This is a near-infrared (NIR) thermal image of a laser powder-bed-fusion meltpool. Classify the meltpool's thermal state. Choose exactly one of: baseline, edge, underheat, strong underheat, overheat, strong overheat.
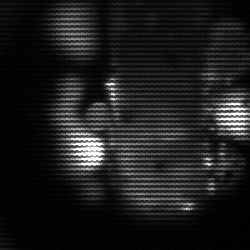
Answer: strong underheat